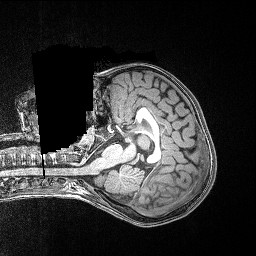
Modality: T1w
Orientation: axial